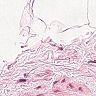
Metastatic tissue present: no